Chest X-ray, AP view. Patient: 43 years old, sex M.
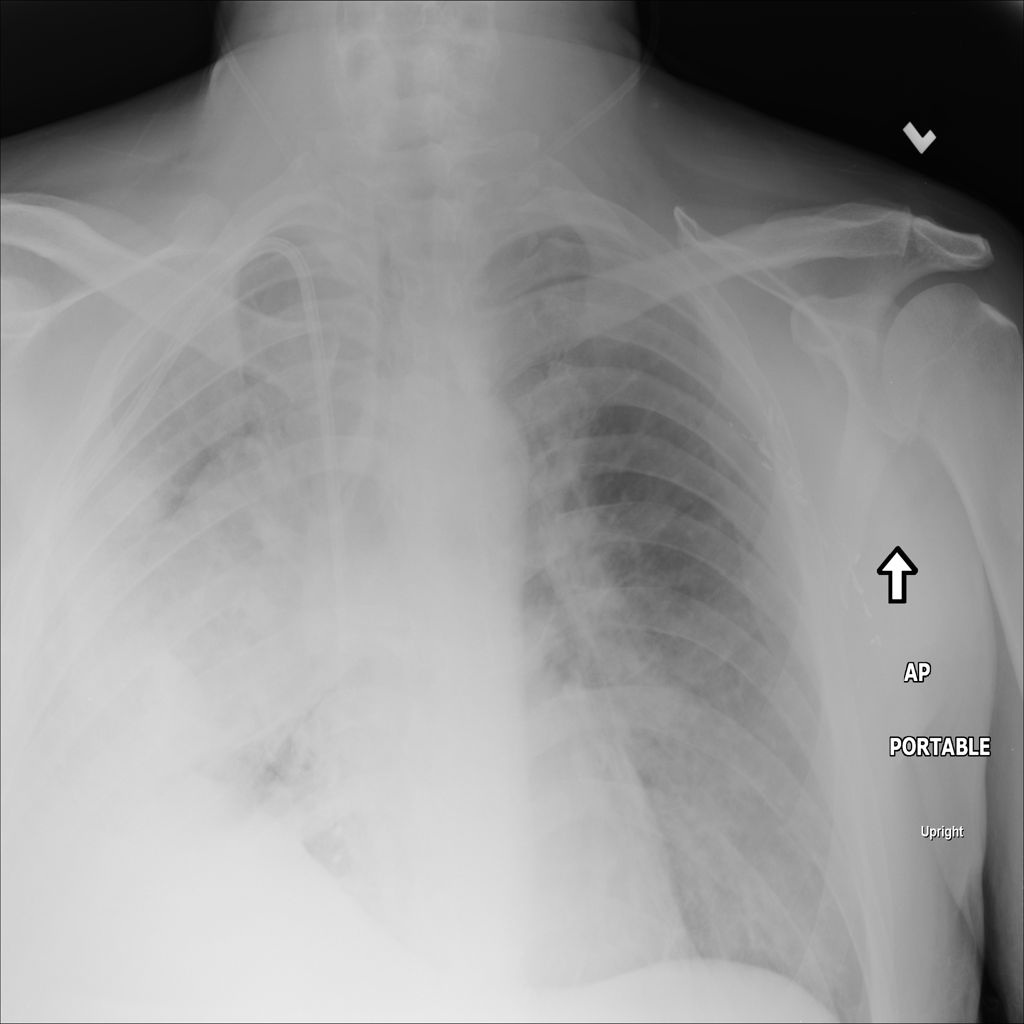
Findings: Infiltration, Mass